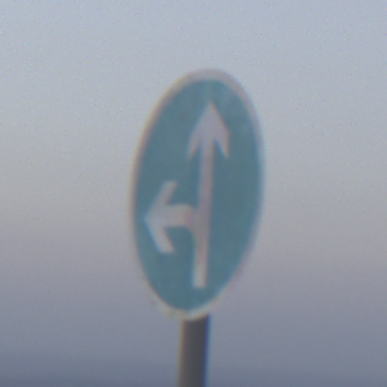
Verkehrszeichen: VorgeschriebeneFahrtrichtungGeradeausOderLinks
Umgebung: Outdoor, Suburban
Tageszeit: SunriseSunset
Wetter: Clear
Licht: Natural
Jahreszeit: NotSpecified
Kontrast: LowContrast